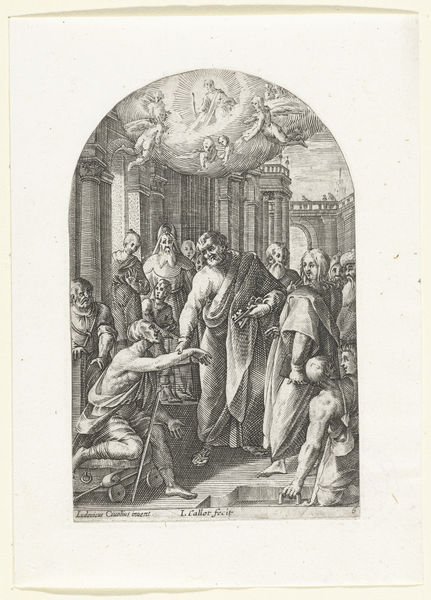
Titel: Petrus en Johannes genezen een kreupele
Künstler: Jacques Callot
Standort: Amsterdam
Institution: Rijksmuseum
Schlagwörter: gott, mann, umhang, weiß, menschen, männer, schwarz, säule, säulen, zeichnung, wolke, leute, architektur, bibel, mensch, engel, bogen, tor, barfuss, fuss, torbogen, druckgraphik, schwarzweiss, christus, jesus, geistliche, schlüssel, kupferstich, heilung, putti, petrus, lahmer, callot, schwazr weiß, lahme heilen